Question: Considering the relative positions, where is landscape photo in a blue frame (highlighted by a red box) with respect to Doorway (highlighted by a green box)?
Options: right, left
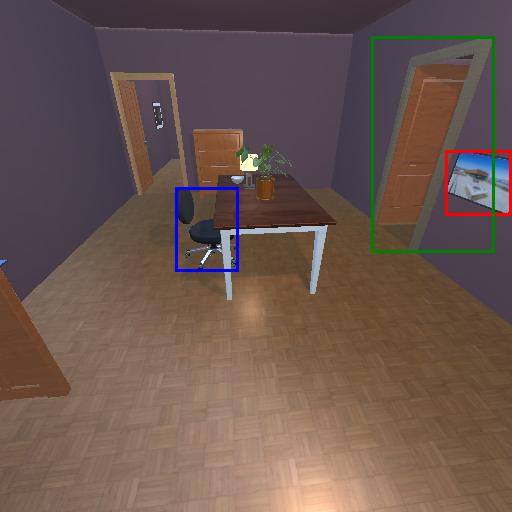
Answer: right